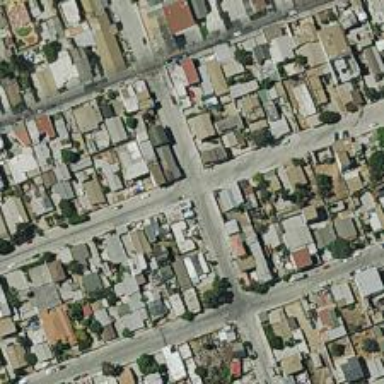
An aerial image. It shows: Residential road.